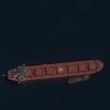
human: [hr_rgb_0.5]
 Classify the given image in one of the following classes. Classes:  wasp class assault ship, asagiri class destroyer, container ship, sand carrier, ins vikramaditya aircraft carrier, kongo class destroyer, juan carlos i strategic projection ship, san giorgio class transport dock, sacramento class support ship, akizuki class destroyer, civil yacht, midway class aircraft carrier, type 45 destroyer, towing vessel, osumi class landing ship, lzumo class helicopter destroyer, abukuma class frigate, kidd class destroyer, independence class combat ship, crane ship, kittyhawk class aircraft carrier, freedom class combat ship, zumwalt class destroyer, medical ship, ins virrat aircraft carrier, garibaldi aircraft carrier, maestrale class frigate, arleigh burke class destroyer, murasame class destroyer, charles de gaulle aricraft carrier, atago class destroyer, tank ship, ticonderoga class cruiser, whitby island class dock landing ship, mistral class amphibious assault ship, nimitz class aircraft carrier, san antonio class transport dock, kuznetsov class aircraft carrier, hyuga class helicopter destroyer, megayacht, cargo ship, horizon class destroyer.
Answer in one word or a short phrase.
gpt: Cargo ship